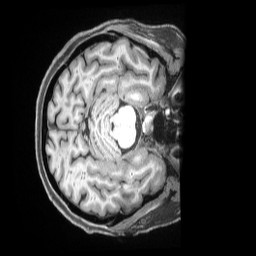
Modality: T1w
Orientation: axial
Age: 59
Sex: female
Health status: ill
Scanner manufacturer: siemens
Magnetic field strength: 3 T
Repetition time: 2.5 s
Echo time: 0.00181 s